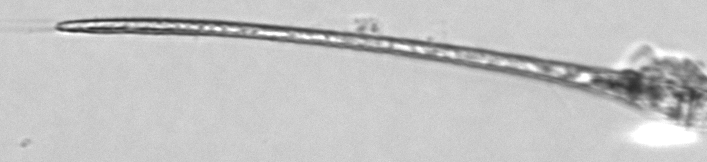
Label: Tripos_fusus